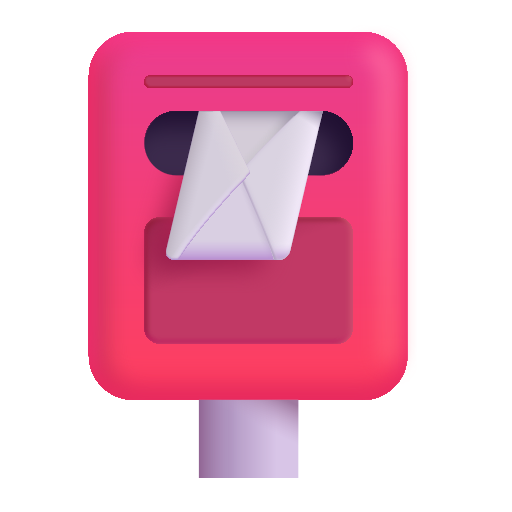
postbox color